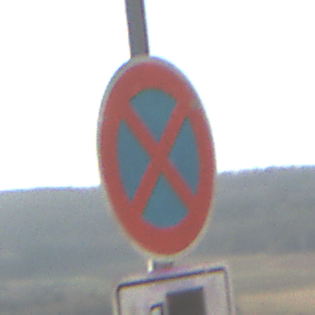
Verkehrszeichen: AbsolutesHalteverbot
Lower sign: SonstigeOderMehrspurigeFahrzeuge3
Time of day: MorningAfternoon
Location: Outdoor (Nature)
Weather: PartlyCloudy
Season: NotSpecified
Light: Natural